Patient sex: M
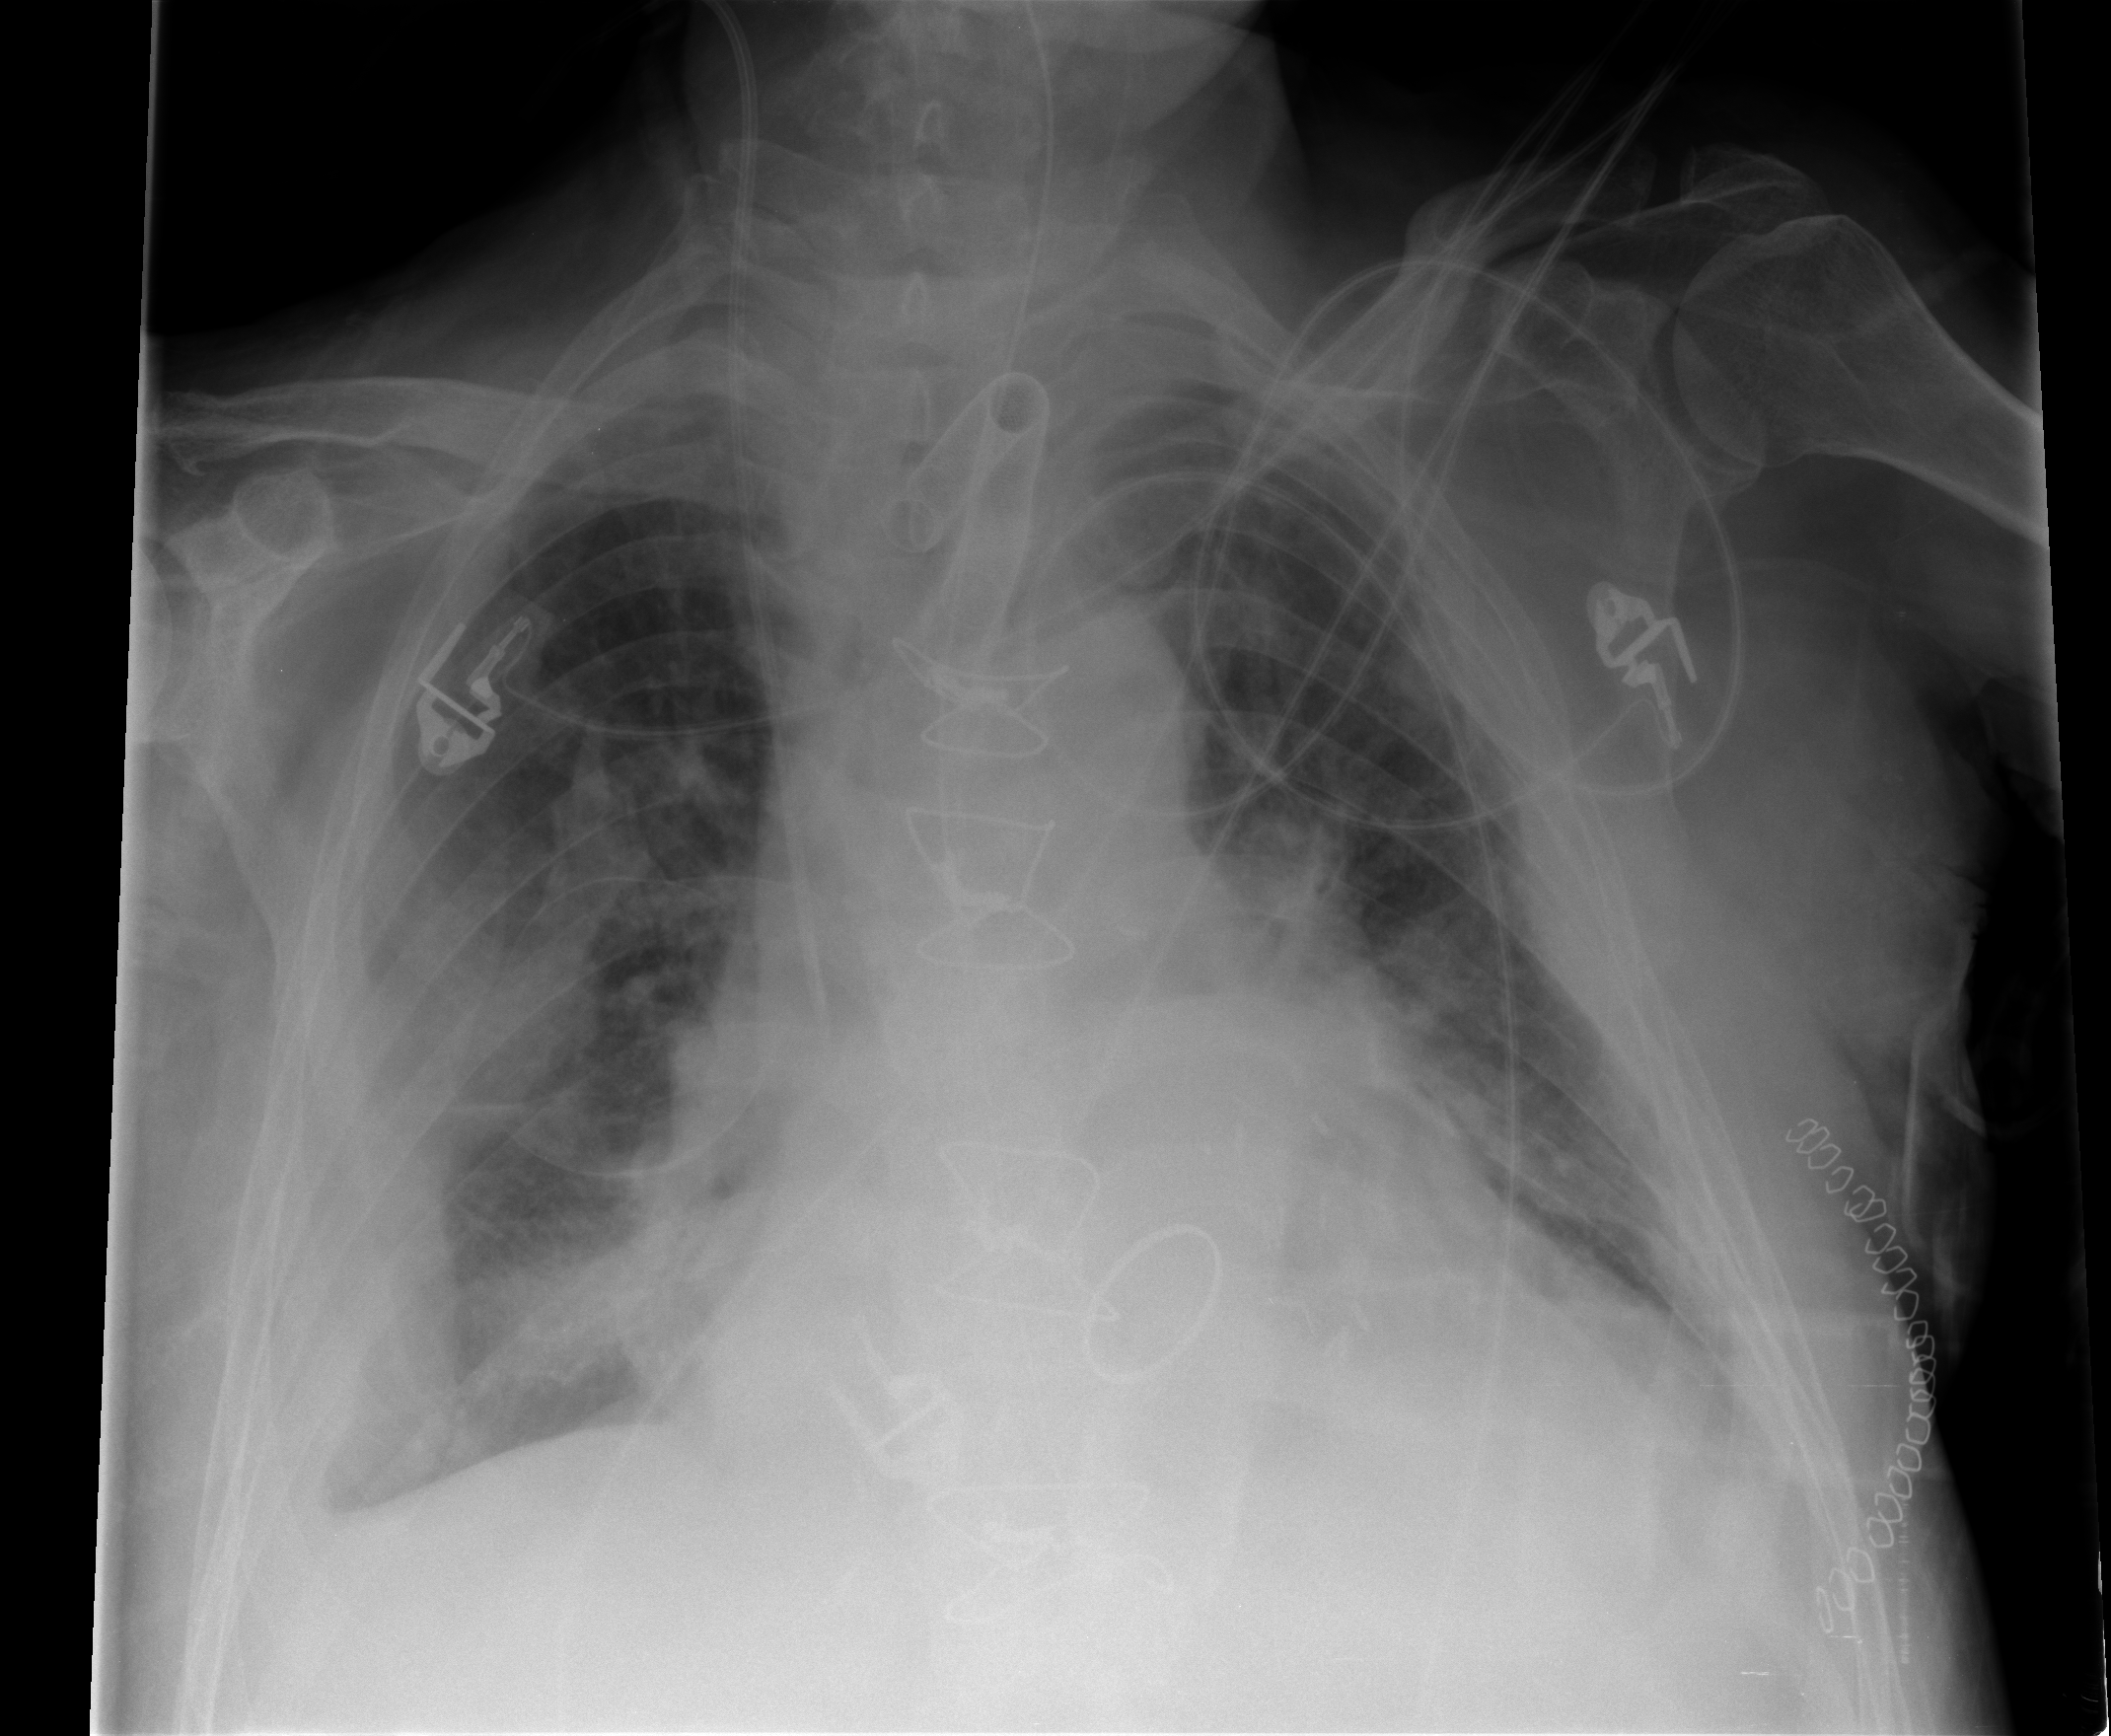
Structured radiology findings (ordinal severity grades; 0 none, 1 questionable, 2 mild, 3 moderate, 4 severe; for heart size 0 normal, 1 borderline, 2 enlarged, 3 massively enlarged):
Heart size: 2
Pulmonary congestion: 2
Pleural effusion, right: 2
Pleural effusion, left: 1
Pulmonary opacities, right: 2
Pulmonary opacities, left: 2
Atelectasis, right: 2
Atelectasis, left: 3